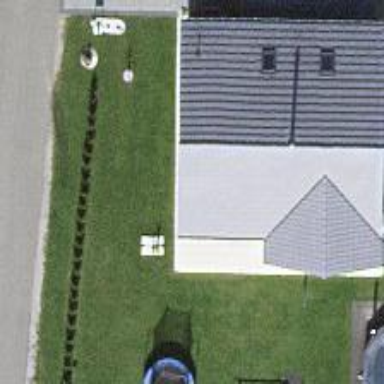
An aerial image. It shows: Building with gabled gray roof.